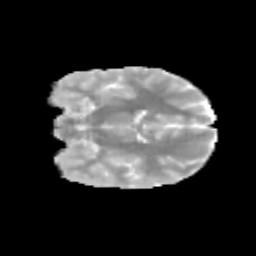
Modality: MD
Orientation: coronal
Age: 10
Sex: female
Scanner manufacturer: siemens
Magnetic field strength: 3 T
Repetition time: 3.8 s
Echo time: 0.07 s